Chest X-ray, PA view. Patient: 41 years old, sex M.
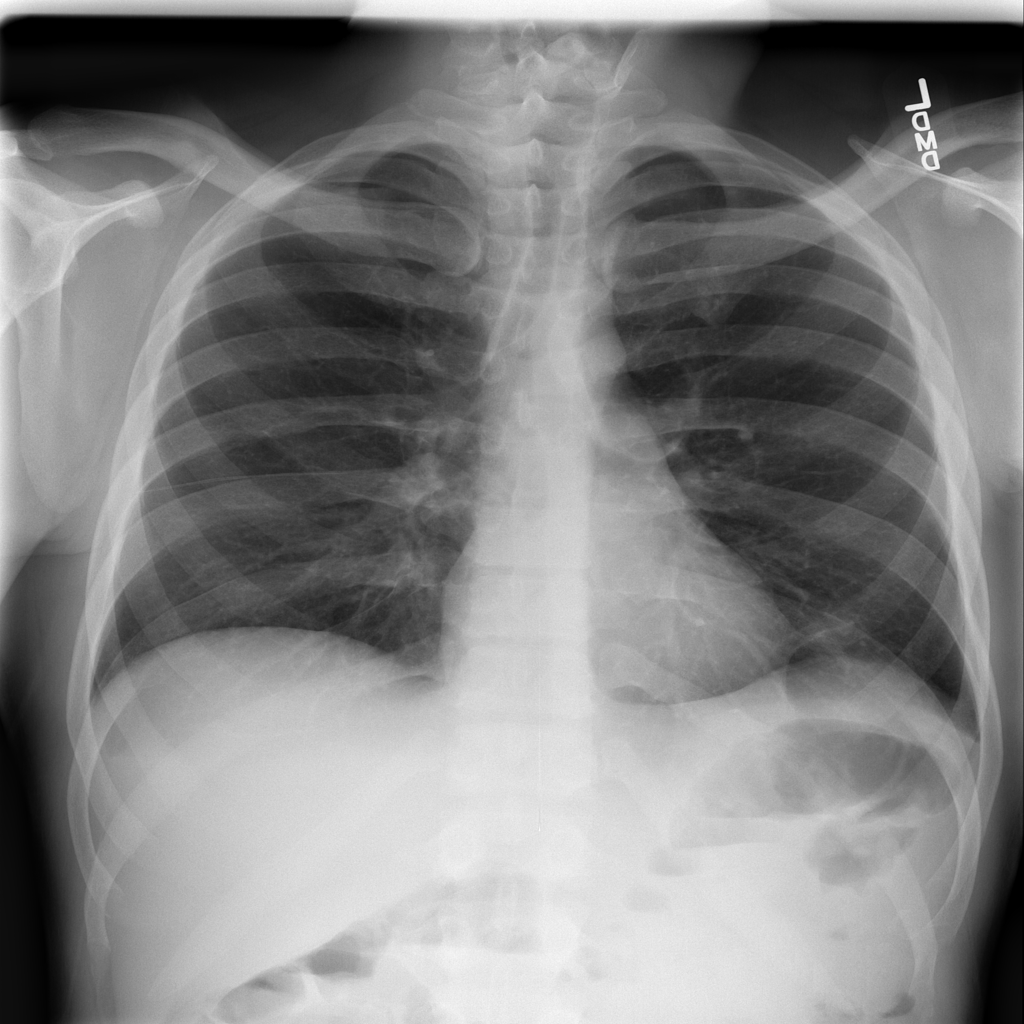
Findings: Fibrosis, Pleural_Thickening